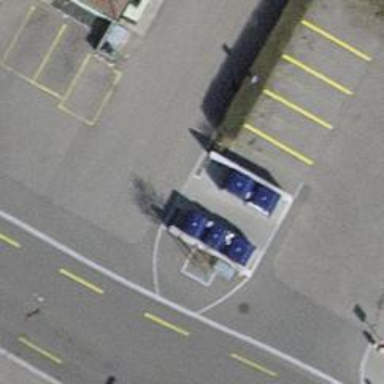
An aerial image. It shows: Recycling container for recycling.